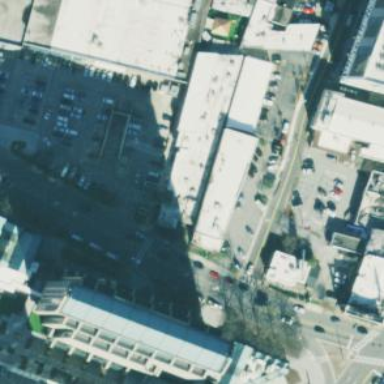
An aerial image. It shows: Retail building.